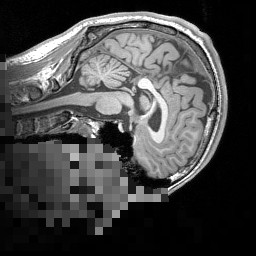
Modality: T1w
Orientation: sagittal
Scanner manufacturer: siemens
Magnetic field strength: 3 T
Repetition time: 1.5 s
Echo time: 0.00291 s